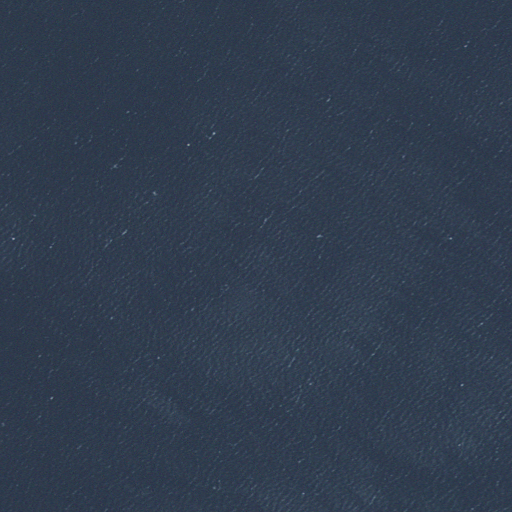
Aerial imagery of bar in Massachusetts named Pitchers Shoal containing only open water